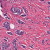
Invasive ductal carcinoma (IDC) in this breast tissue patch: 1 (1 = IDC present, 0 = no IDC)